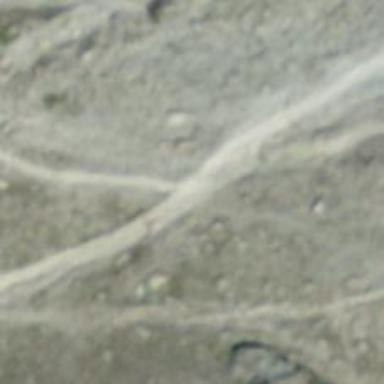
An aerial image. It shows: Path.